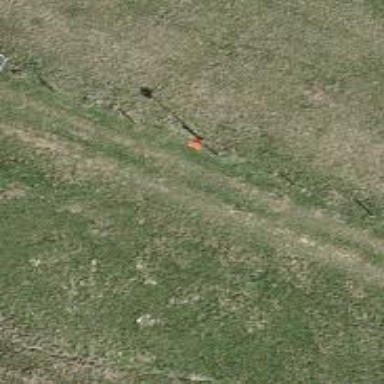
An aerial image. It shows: Pole with roofed pipeline marker.